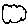
Label: cloud